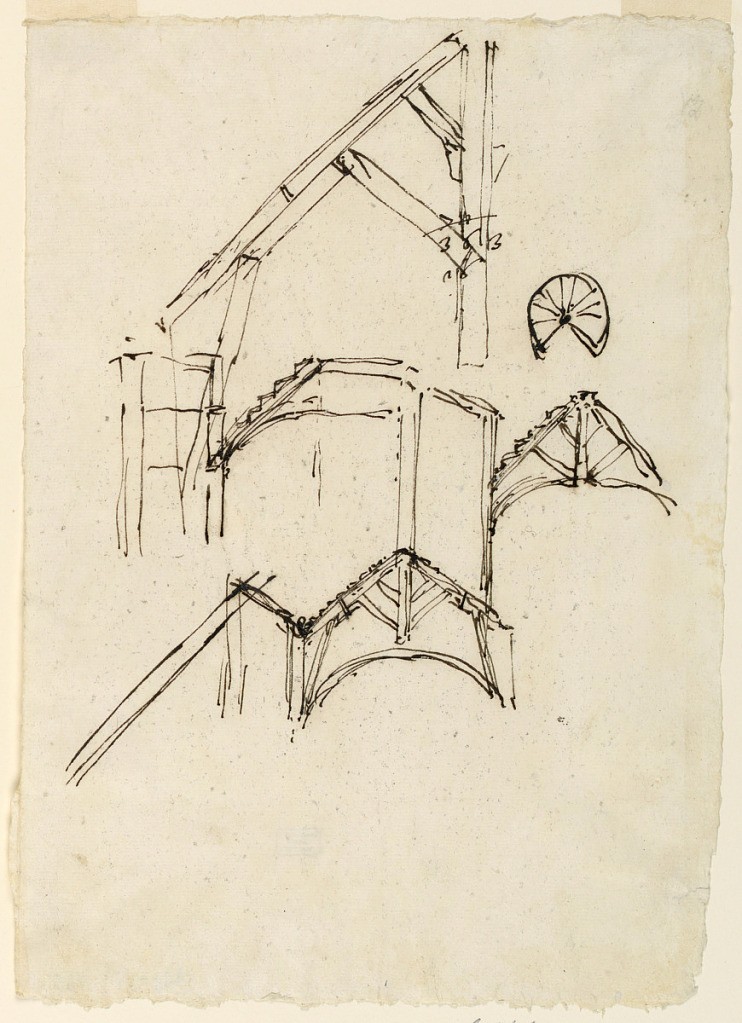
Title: Sections of a roof; plan of a winding stair
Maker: Giuseppe Barberi, Italian, 1746–1809
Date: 1790–1820
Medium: Pen and brown ink on off-white laid paper
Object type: Drawing
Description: A few figures are written over a part of the design, top left. The plan is at the top right. On verso, left top corner, is written "83".